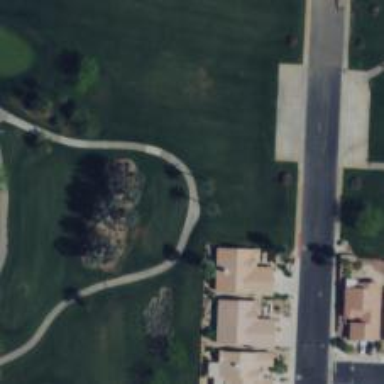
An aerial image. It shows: Service road used as golf cart path.